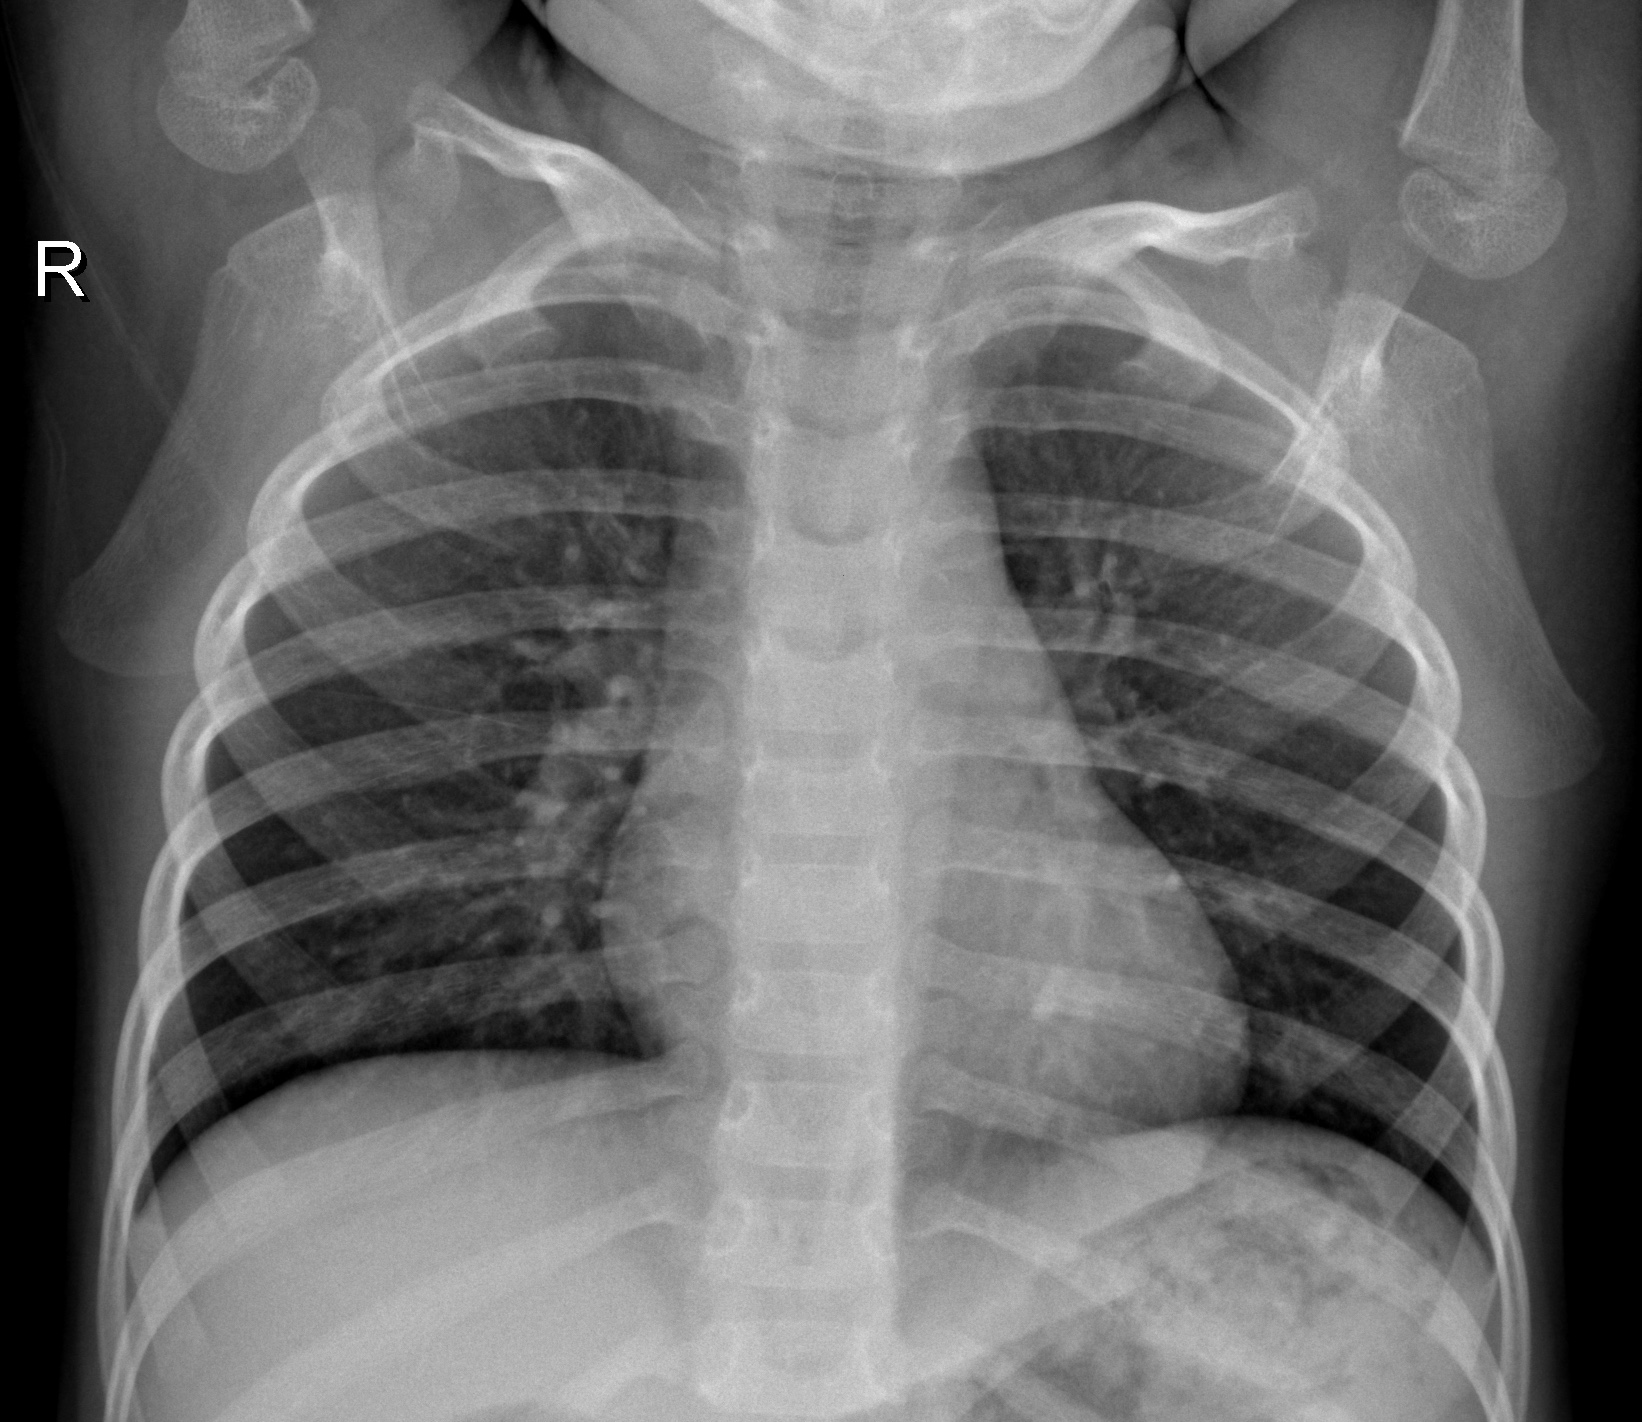
Diagnosis: NORMAL